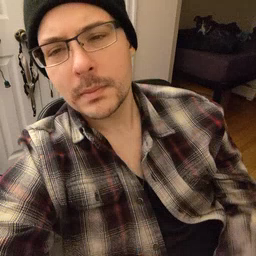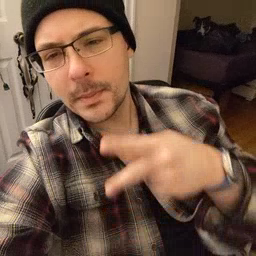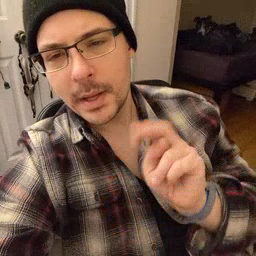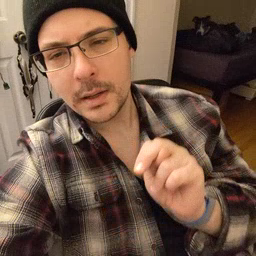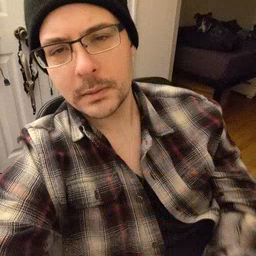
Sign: pen